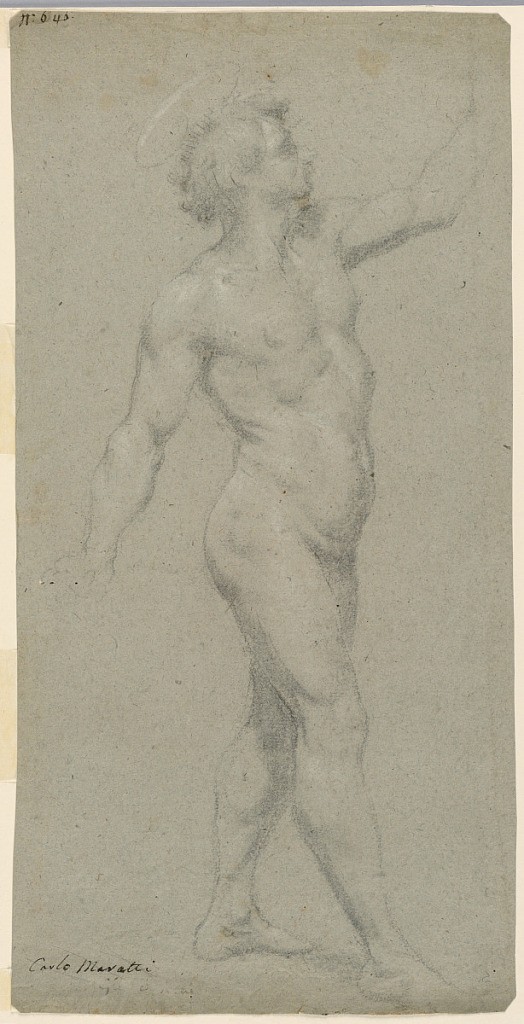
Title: Studies of a male nude
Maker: Carlo Maratti, Italian, 1625 - 1713
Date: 1650–75
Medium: Black and white crayon, on rough gray paper
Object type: Drawing
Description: (A) Profile of a man walking towards right, his left arm raised, right arm lowered, a nimbus glowing above his head.
(B) Reverse: right leg of a seated man, part of a left arm, front view of left foot, profile view of right foot, part of drapery.